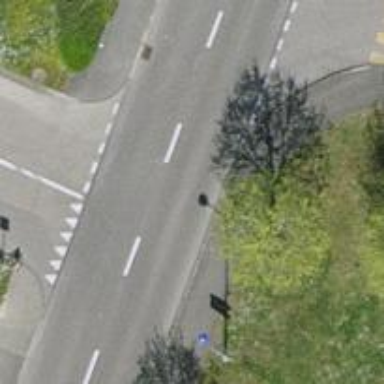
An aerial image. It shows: Service road with sidewalk.